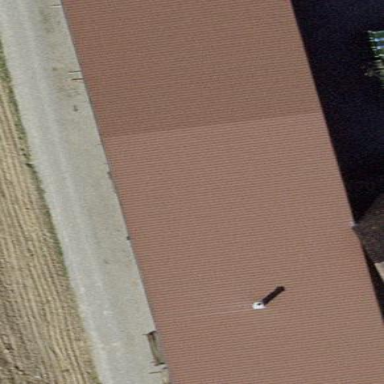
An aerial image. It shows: Stable building.